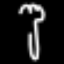
Label: fork